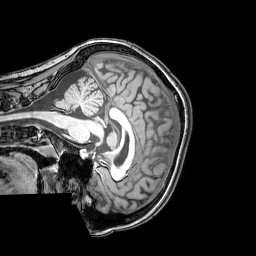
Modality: T1w
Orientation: sagittal
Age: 22
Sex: female
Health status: healthy
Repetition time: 0.081 s
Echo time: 0.037 s